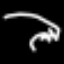
Label: palm tree